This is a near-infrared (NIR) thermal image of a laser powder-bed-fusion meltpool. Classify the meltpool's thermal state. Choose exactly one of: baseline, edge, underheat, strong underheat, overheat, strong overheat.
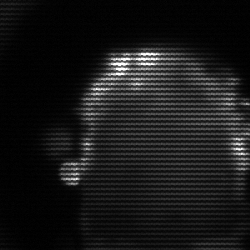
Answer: baseline